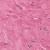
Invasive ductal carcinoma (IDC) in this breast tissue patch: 0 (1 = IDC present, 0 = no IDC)